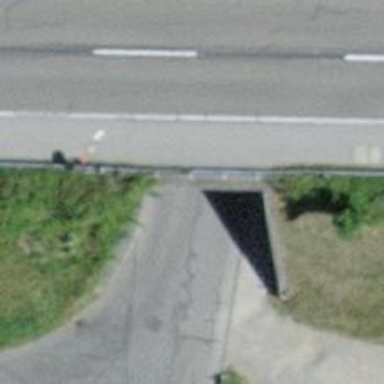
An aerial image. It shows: Residential road with asphalt surface passing through tunnel.